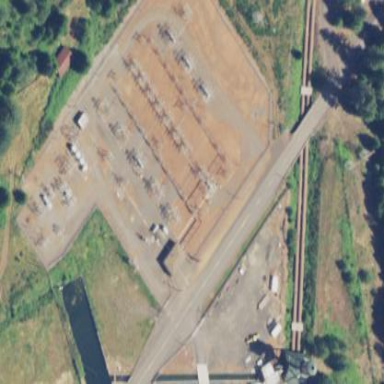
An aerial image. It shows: Outdoor substation for power distribution.